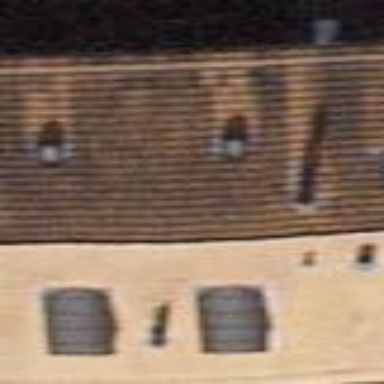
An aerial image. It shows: Building with tiled roof.